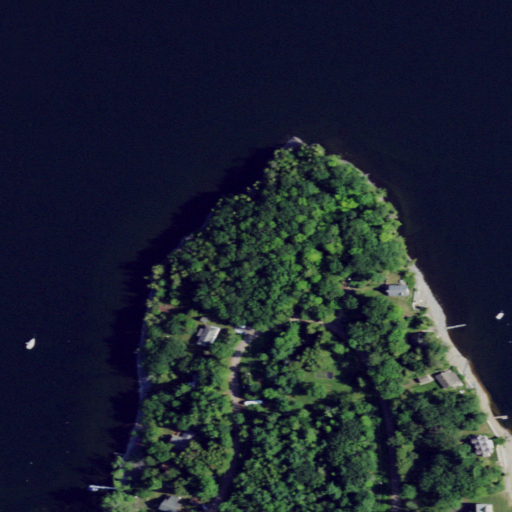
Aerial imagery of cape in New York named Hatch Point containing open water, deciduous forest, open development, evergreen forest, low intensity development, mixed forest, herbaceous wetlands, medium intensity development, grassland, and woody wetlands